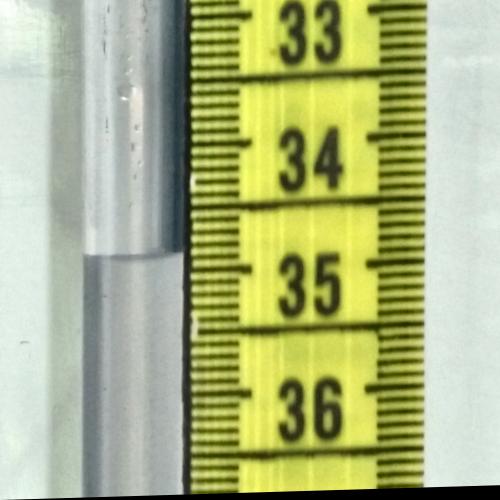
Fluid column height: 34.9 cm